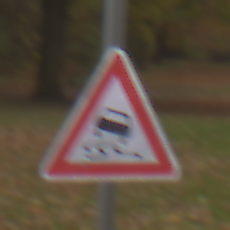
Verkehrszeichen: SchleuderOderRutschgefahr
Umgebung: Outdoor, Nature
Tageszeit: Midday
Wetter: Overcast
Licht: Natural
Jahreszeit: Autumn
Kontrast: LowContrast